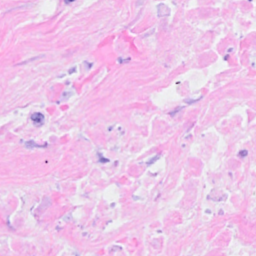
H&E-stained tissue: Breast